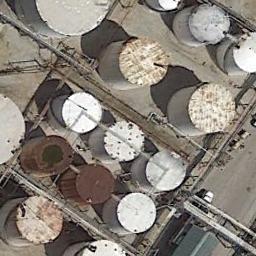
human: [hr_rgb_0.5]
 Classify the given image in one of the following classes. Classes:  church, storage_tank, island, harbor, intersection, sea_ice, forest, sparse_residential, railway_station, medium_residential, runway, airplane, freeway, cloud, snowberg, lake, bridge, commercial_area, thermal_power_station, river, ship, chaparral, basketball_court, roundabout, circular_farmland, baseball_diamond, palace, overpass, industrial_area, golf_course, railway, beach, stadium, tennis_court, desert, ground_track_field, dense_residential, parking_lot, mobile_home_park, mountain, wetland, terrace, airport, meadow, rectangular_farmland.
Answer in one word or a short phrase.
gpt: storage_tank